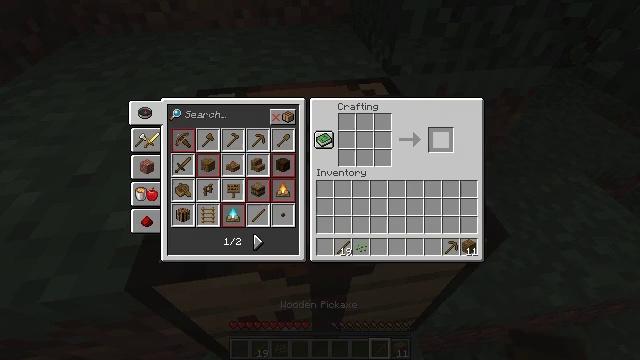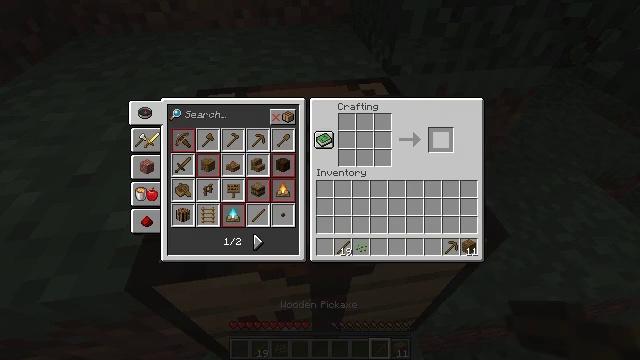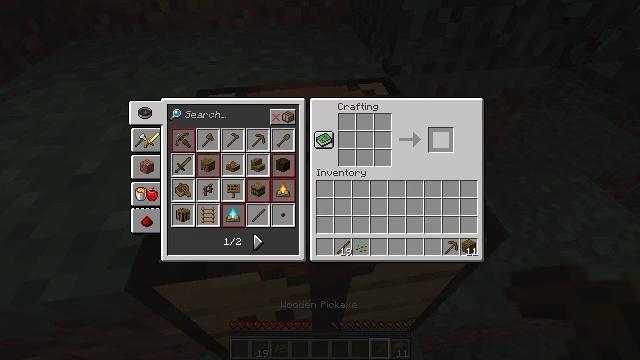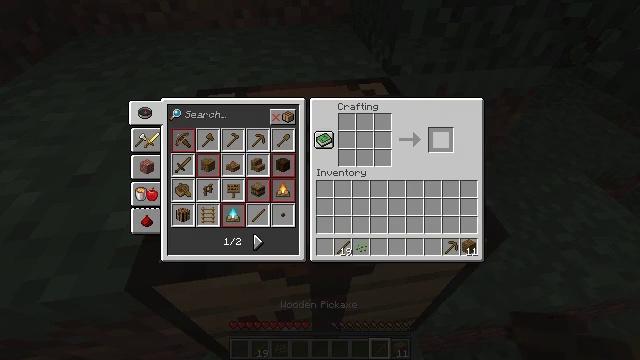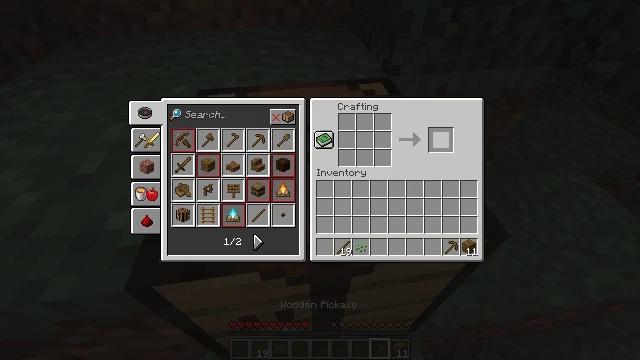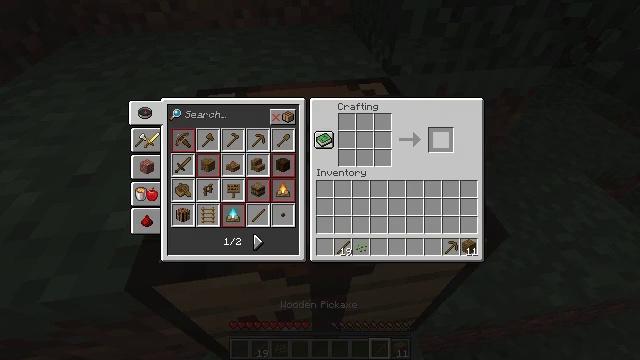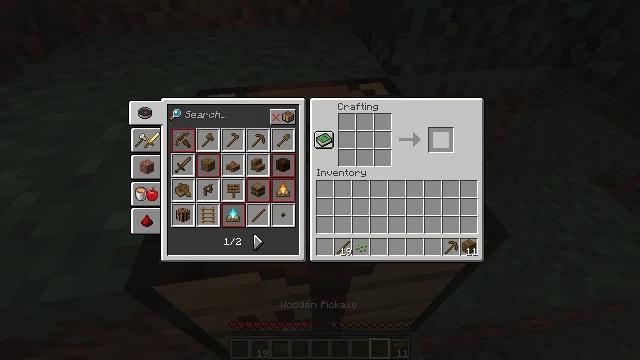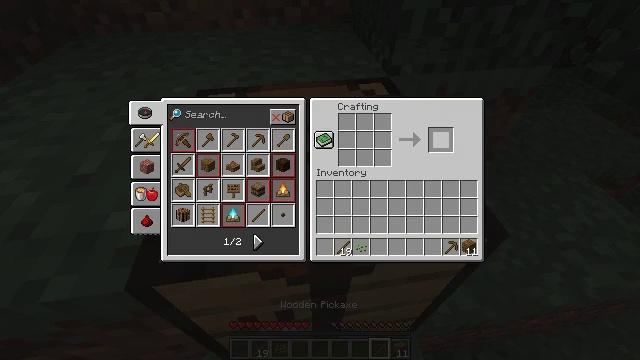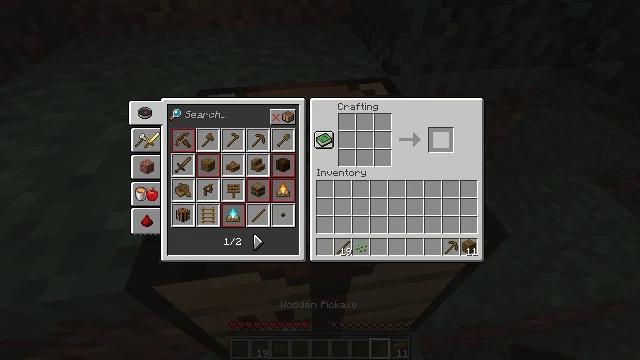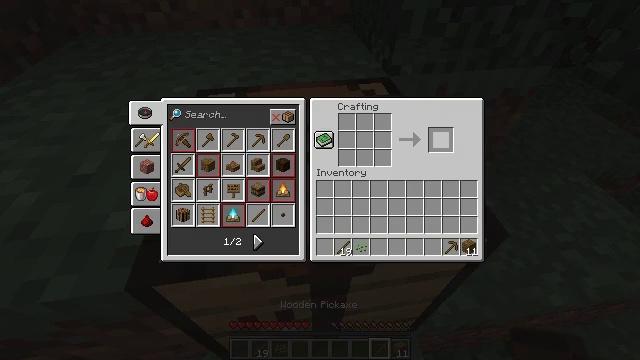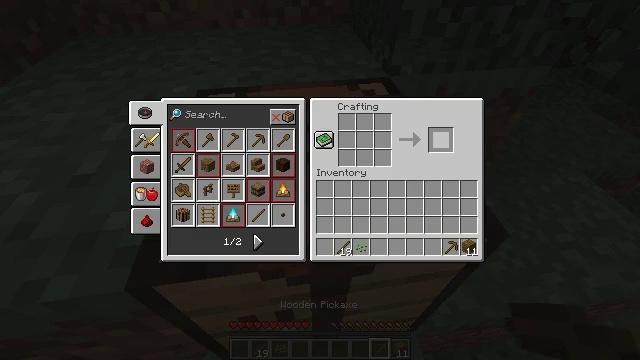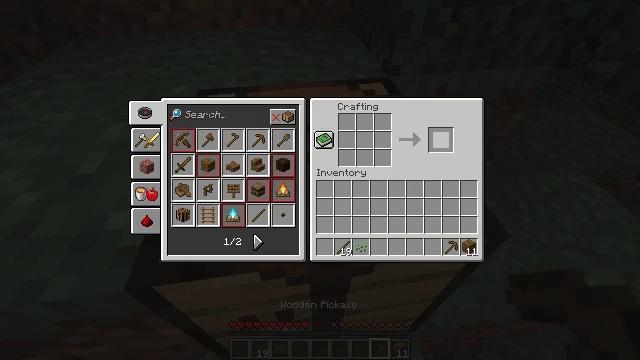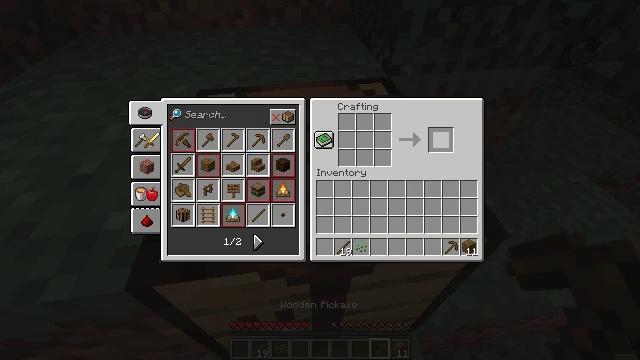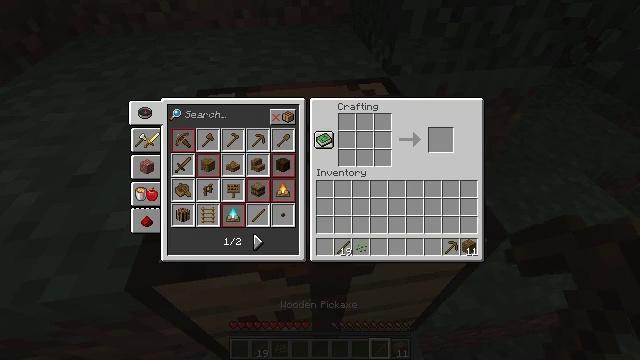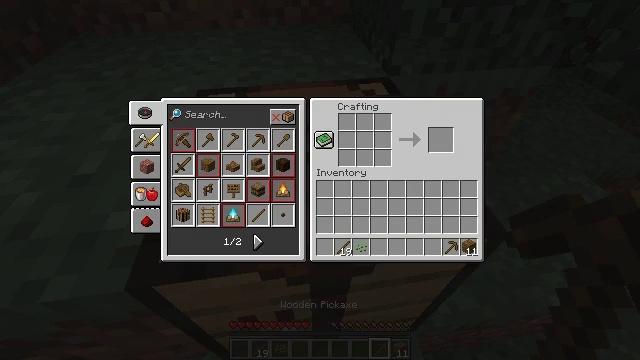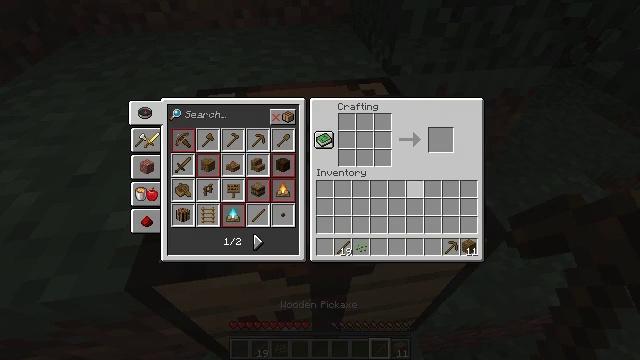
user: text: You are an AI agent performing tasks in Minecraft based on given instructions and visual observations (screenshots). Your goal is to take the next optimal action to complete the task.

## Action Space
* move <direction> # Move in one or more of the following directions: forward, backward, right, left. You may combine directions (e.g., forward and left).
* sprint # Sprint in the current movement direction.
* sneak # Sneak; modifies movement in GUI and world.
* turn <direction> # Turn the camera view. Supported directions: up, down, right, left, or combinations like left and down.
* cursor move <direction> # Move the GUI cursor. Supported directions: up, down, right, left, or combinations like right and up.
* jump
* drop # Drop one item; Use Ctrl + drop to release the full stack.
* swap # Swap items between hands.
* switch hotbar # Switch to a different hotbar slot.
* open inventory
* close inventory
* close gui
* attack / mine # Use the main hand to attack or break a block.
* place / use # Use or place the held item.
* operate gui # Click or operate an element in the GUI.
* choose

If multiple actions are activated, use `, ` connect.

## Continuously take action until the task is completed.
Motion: motion action
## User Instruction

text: Left click on the crafting table
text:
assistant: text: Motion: sneak, open gui
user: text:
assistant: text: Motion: sneak
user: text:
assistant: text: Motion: no_op
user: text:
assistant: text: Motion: no_op
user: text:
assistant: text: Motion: no_op
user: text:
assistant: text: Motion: no_op
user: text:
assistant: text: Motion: no_op
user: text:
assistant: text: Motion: no_op
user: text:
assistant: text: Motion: no_op
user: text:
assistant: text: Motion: no_op
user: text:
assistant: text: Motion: no_op
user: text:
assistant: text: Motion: no_op
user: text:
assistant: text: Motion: cursor move down
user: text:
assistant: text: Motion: cursor move left and down
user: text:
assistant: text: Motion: cursor move left and down
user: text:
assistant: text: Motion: no_op
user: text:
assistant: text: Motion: no_op
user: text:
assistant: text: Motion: cursor move left
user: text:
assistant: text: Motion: cursor move left
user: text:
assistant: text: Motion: no_op
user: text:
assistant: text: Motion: no_op
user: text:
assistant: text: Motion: no_op
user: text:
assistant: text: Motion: no_op
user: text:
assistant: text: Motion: no_op
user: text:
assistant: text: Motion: no_op
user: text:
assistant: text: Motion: no_op
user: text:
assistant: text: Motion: no_op
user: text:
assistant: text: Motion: no_op
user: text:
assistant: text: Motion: no_op
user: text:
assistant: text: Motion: no_op